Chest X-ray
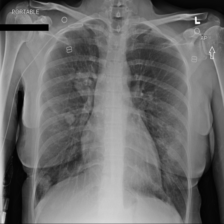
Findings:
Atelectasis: negative
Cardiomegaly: negative
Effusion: negative
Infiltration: negative
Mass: positive
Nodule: negative
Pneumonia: negative
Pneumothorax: negative
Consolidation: positive
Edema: negative
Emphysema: negative
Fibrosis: negative
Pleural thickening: negative
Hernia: negative